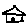
Label: house